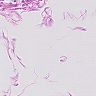
Metastatic tissue present: no